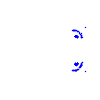
Particle: electron